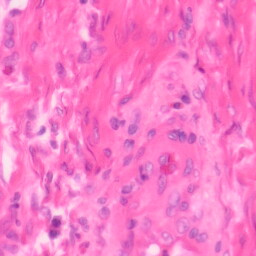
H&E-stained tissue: Colon